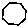
Label: hexagon